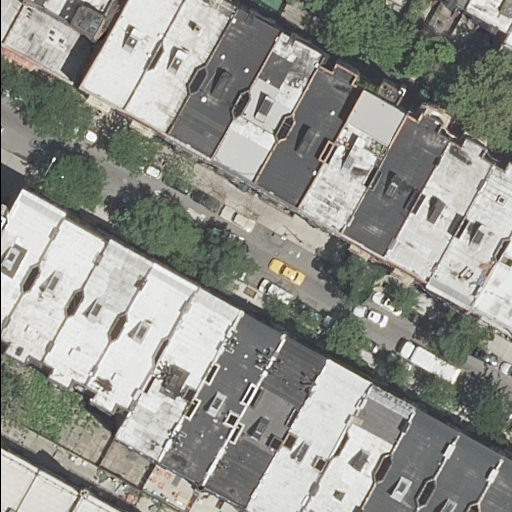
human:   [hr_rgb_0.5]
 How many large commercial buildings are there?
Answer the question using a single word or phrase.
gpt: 0

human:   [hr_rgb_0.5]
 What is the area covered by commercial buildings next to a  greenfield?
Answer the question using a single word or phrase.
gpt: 0m2

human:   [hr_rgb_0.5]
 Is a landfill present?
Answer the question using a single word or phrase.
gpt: no

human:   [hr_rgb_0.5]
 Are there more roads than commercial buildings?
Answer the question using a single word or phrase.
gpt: yes

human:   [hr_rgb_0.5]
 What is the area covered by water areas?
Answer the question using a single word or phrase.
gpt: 0m2

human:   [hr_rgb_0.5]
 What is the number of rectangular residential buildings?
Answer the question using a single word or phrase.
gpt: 15

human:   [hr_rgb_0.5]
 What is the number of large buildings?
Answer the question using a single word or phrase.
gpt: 1

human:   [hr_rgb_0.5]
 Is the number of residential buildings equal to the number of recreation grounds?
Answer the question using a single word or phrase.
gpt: no

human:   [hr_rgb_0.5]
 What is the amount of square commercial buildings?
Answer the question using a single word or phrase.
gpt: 0

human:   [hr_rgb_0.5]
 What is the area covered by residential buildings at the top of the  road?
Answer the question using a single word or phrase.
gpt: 1898m2

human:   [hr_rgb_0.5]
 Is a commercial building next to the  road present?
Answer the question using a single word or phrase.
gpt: no

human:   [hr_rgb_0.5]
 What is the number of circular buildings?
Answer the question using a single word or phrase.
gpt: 0

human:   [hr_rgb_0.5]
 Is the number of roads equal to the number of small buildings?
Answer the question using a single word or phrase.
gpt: no

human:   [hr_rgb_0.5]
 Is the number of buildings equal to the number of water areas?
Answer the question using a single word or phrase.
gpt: no

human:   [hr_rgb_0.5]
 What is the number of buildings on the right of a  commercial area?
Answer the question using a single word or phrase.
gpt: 0

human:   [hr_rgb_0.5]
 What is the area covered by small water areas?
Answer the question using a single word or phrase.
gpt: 0m2

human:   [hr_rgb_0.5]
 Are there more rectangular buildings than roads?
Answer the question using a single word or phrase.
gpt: yes

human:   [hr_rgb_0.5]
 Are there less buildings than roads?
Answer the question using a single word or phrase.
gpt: no

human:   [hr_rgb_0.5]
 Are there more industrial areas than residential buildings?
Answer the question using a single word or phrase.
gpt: no

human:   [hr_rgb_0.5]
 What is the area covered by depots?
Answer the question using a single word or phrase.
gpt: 0m2

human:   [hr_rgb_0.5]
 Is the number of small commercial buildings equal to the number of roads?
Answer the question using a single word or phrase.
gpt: no

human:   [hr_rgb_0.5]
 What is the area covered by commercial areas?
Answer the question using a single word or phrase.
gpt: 0m2

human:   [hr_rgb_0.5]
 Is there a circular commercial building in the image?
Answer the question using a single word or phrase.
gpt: no

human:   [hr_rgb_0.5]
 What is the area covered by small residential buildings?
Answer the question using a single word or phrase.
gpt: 364m2

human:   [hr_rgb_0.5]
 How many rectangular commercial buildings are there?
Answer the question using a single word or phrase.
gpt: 0

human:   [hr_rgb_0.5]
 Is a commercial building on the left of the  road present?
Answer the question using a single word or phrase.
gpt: no

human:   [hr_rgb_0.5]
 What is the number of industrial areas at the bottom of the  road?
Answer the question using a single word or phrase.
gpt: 0

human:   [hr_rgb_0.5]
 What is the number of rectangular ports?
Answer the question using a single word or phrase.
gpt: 0

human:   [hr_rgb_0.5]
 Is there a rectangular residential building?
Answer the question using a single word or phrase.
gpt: yes

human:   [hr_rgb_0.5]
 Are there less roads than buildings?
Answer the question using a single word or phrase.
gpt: yes

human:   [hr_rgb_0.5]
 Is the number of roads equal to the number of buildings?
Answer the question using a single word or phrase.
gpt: no

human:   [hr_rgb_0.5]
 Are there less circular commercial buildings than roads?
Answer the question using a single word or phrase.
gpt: yes

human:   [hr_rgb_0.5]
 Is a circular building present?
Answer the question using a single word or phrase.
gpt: no

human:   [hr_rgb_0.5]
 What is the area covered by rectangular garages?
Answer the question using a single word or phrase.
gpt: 0m2

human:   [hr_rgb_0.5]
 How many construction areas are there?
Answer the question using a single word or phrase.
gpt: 0

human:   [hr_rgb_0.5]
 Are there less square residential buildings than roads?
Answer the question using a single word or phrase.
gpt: yes